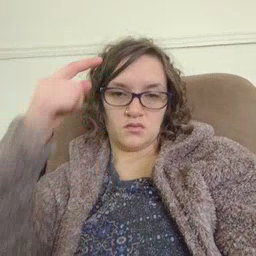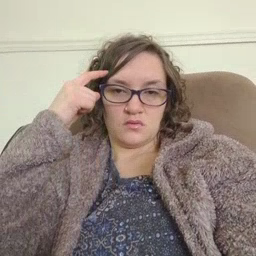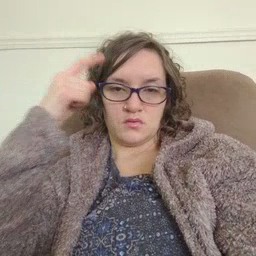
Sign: think